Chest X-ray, AP view. Patient: 29 years old, sex F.
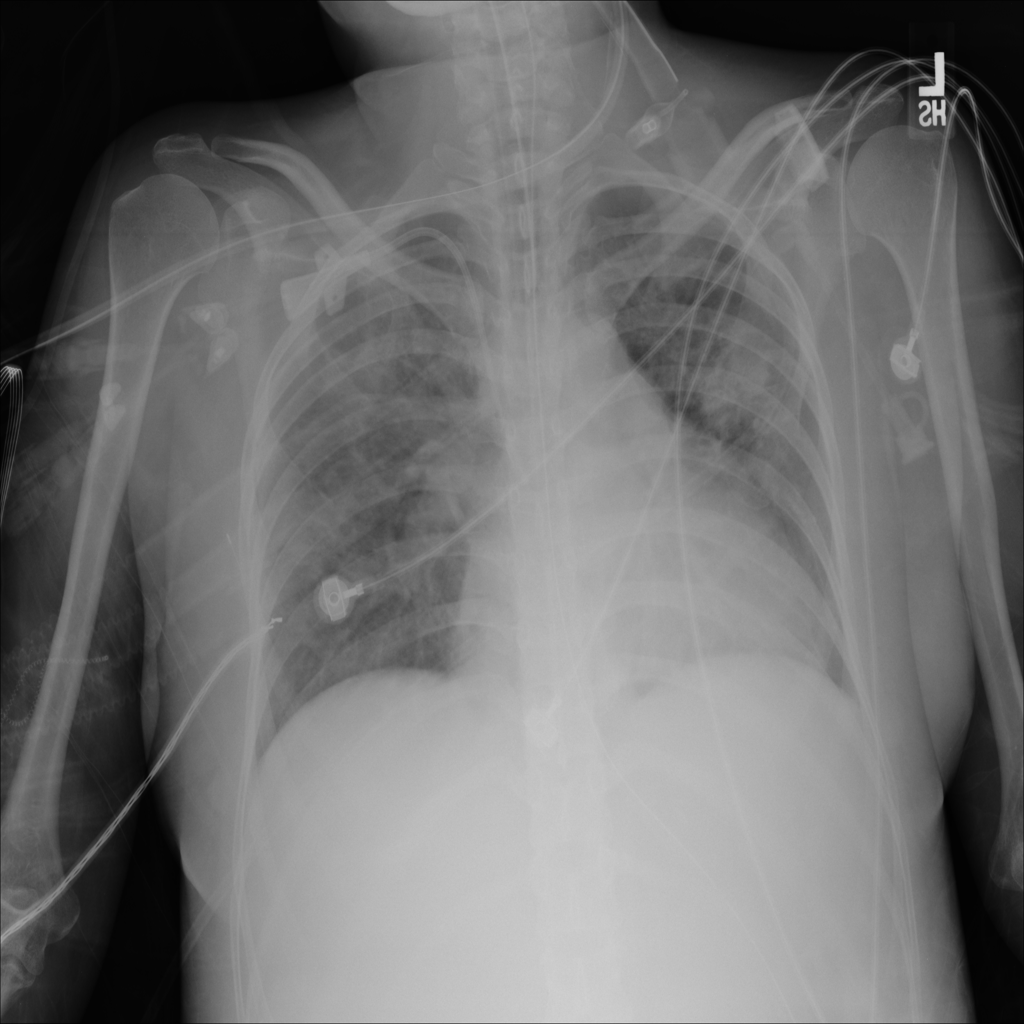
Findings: No Finding